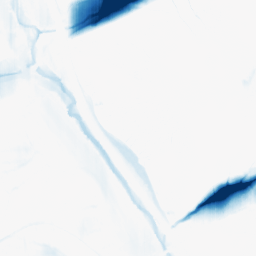
Category: morphological
Decomposition family: morphological_ellipse
Decomposition parameters: operation: closing
width: 50
height: 5
Upsampling method: bspline
Upsampling parameters: scale: 4
Upsampling scale: 4